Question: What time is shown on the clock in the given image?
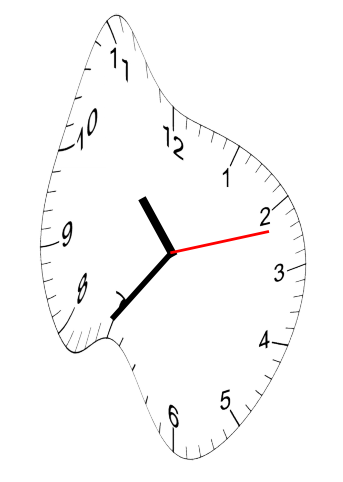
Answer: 10:36:12